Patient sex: F
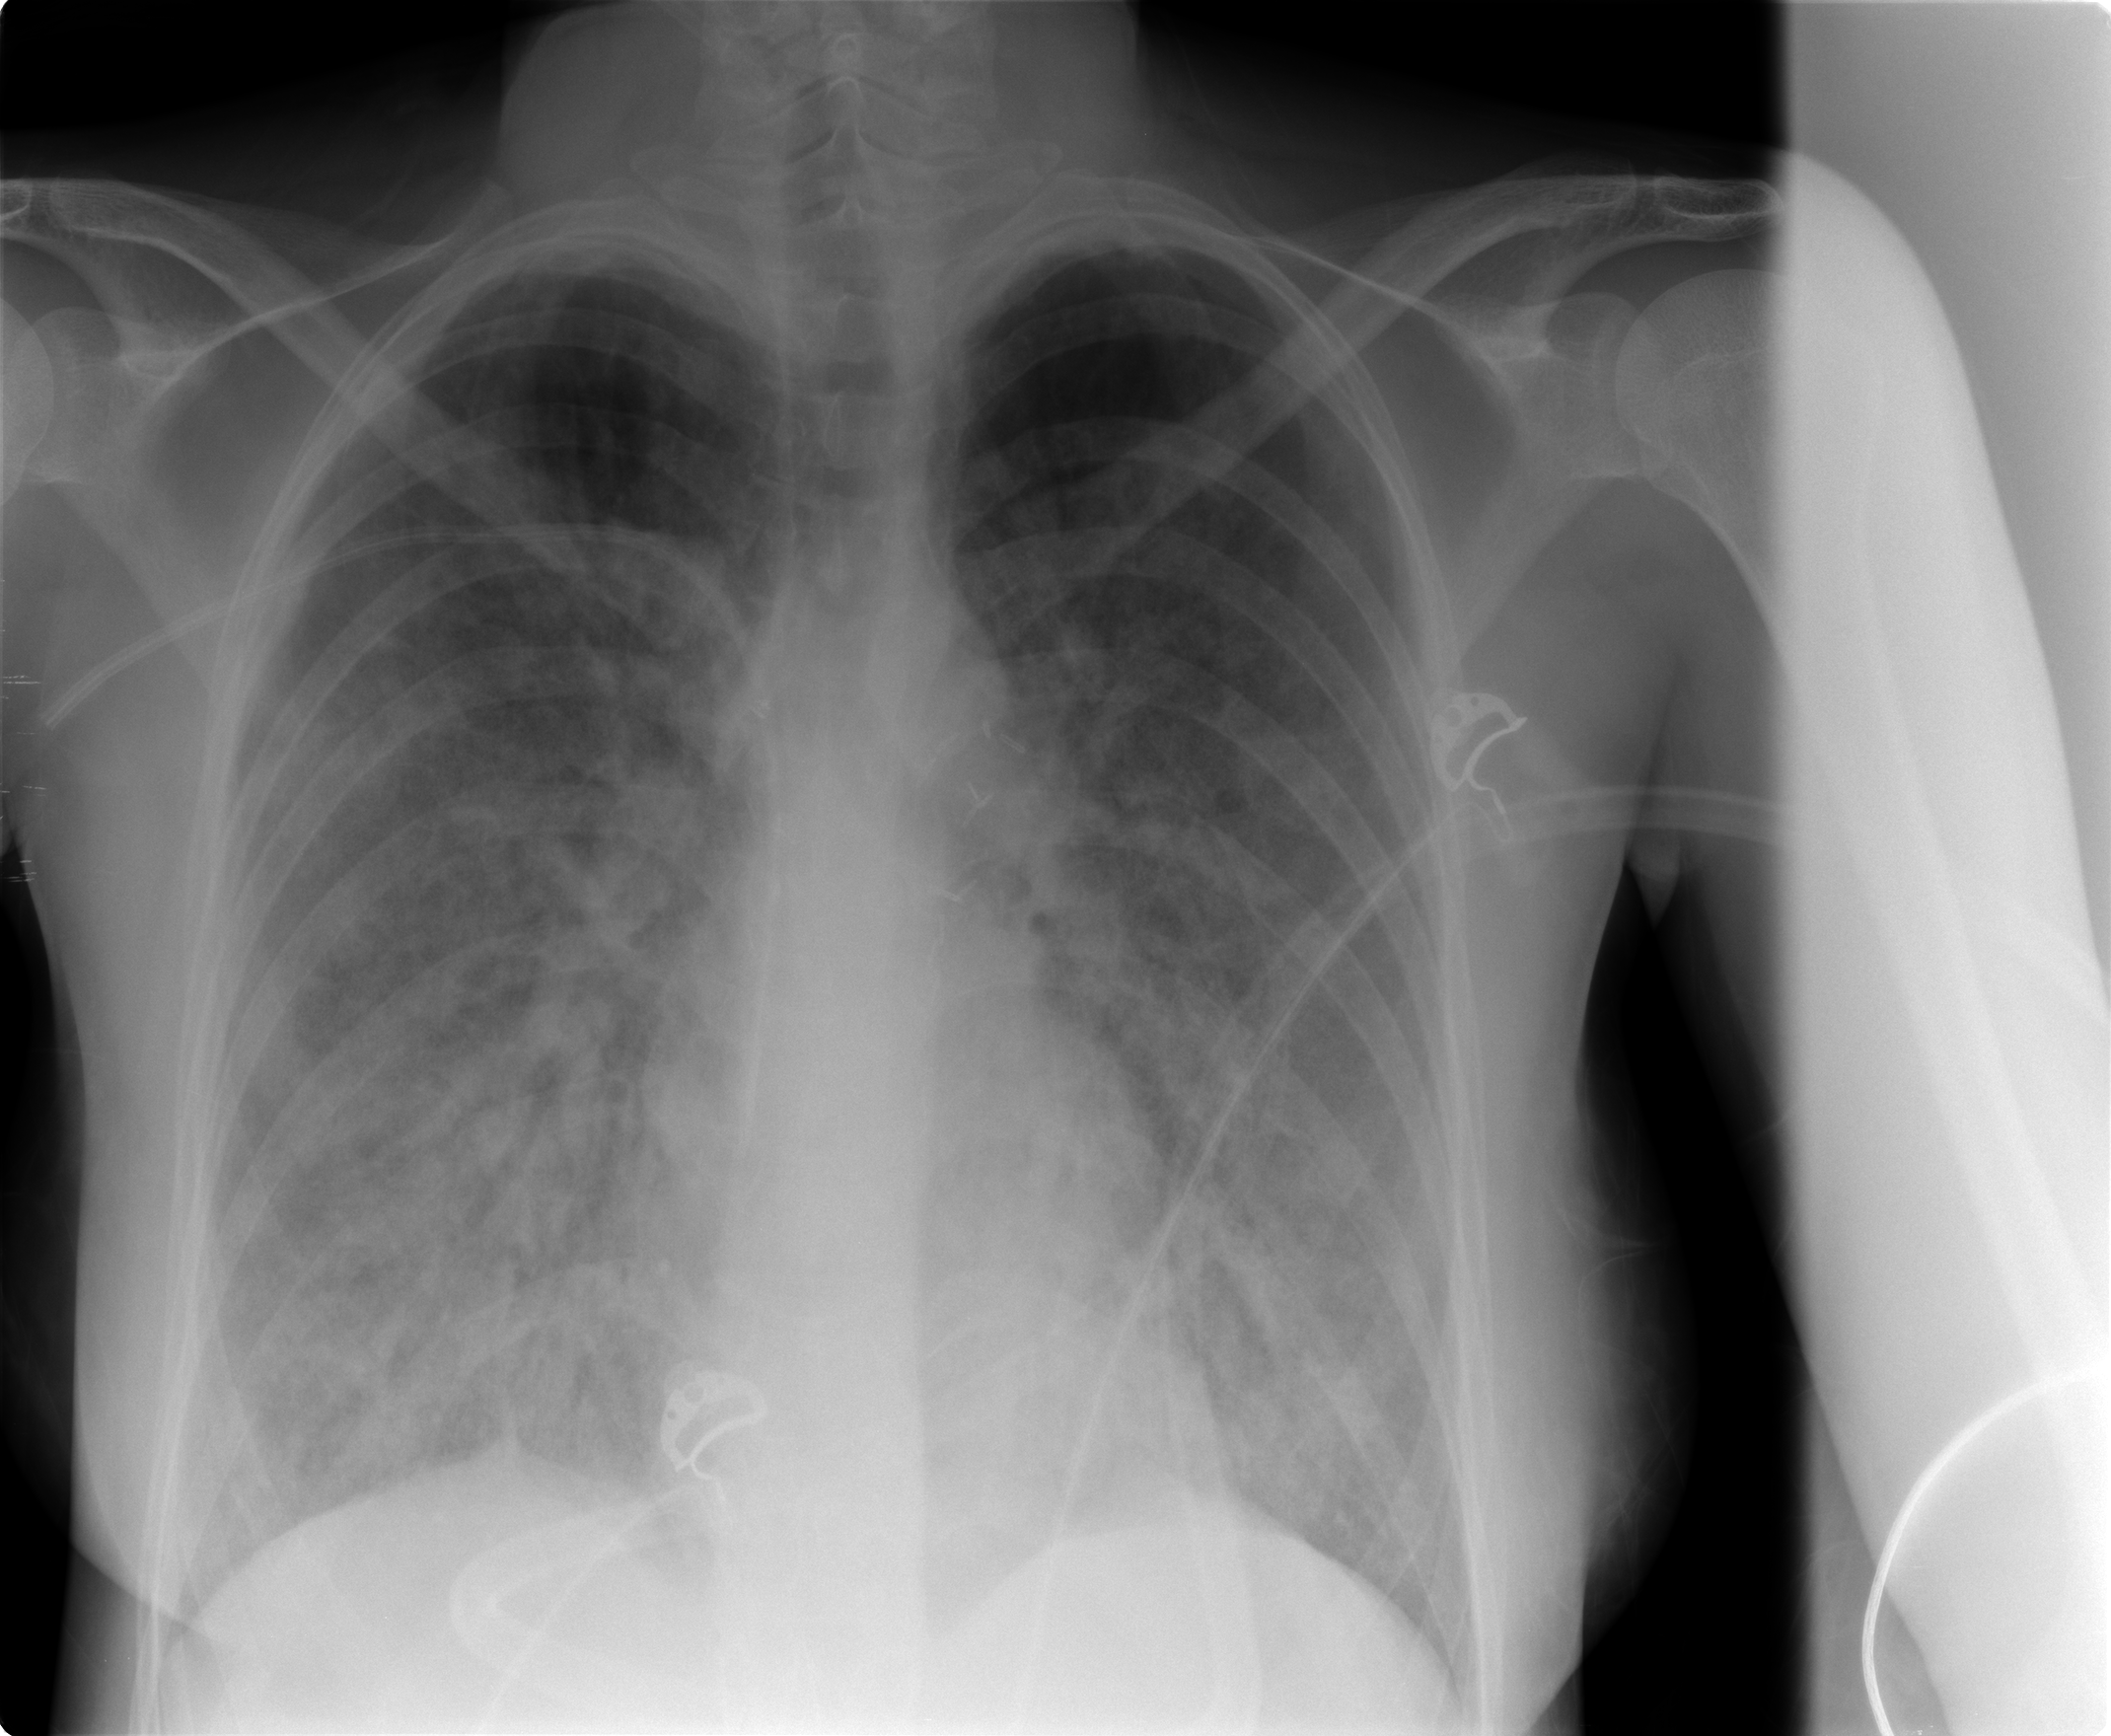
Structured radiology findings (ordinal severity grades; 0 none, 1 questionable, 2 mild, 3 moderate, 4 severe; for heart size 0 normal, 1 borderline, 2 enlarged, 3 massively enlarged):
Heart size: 0
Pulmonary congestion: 2
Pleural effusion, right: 0
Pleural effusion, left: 0
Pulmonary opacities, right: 4
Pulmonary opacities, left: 4
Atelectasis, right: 3
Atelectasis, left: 3